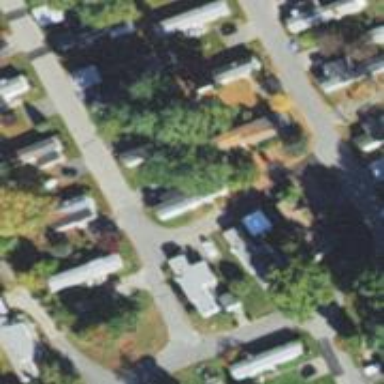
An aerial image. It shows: Residential road.